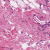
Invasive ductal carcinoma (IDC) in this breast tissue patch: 0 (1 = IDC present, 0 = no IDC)